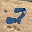
Label: 2